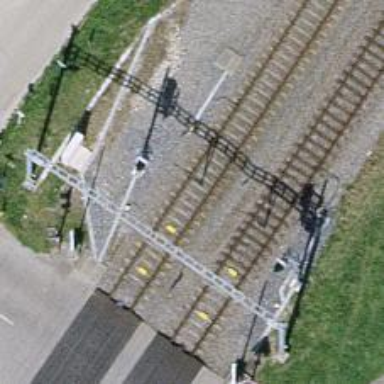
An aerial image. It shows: Railway signal.